Question: i want to add graduation mark to an oval shape using css, to get the level, let say at 25 % , 50% and 75 %, just a A score mark ('-')
the code i'm using to draw the form is
'''
.circle {
background-color: red;
display: inline-block;
border-width: 10px;
border-radius: 50px;
height: 300px;
width: 200px;
margin-right: 10px;
}
'''
<URL>
what i want to get is something like this:

and thanks in advance for everyone
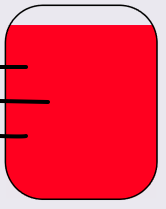
Answer: Use a gradient for the main coloration and also for the mark:
'''
.circle {
background:
linear-gradient(#000,#000) 0 25%/50px 5px, /*top */
linear-gradient(#000,#000) 0 50%/100px 5px, /*middle */
linear-gradient(#000,#000) 0 75%/50px 5px, /*bottom*/
/*main color*/
linear-gradient(red,red) bottom/100% 75%;
background-repeat:no-repeat;
display: inline-block;
border-radius: 50px;
height: 200px;
width: 150px;
margin-right: 10px;
border:1px solid;
}
'''
'''
<span class="circle"></span>
'''
And with CSS variable you can make it easy to adjust:
'''
.circle {
background:
linear-gradient(#000,#000) 0 25%/50px 5px,
linear-gradient(#000,#000) 0 50%/100px 5px,
linear-gradient(#000,#000) 0 75%/50px 5px,
/*main color*/
linear-gradient(red,red) bottom/100% var(--p,100%);
background-repeat:no-repeat;
display: inline-block;
border-radius: 50px;
height: 200px;
width: 150px;
margin-right: 10px;
border:1px solid;
}
'''
'''
<span class="circle"></span>
<span class="circle" style="--p:60%"></span>
<span class="circle" style="--p:50%"></span>
<span class="circle" style="--p:30%"></span>
'''